Question: Im trying to use an objective approach with WebGL. I have three variables that I want to dyanmically rename. I want this because I will have many variations of the same variable with other names so I want to make the one buffer that creates this.
This buffer will be dynamically give a name based on the objects name.
Here is how I create the variables:
'''
var VertexPositionBuffer = [];
var VertexColorBuffer = [];
var VertexIndexBuffer = [];
function setBufferName(Planets)
{
for(var i = 0; i < Planets.length; i++)
{
VertexPositionBuffer[i] = Planets[i].name+"VertexPositionBuffer";
VertexColorBuffer[i] = Planets[i].name+"VertexColorBuffer";
VertexIndexBuffer[i] = Planets[i].name+"VertexIndexBuffer";
}
}
'''
Planets is an array. Currently the names are being set to "Sun" and "Mercury".
In 'initBuffers(Planets)' I create the different gl buffers and loose reference to them.
'''
function initBuffers(Planets)
{
for(var i = 0; i < Planets.length; i++)
{
VertexPositionBuffer[i] = gl.createBuffer();
gl.bindBuffer(gl.ARRAY_BUFFER, VertexPositionBuffer[i]);
gl.bufferData(gl.ARRAY_BUFFER, new Float32Array(Planets.vertices), gl.STATIC_DRAW);
VertexPositionBuffer[i].itemSize = 3;
VertexPositionBuffer[i].numItems = 24;
VertexColorBuffer[i] = gl.createBuffer();
gl.bindBuffer(gl.ARRAY_BUFFER, VertexColorBuffer[i]);
var unpackedColors = [];
for (var j in Planets.colorArray)
{
var color = Planets.colorArray[j];
for (var j=0; j < 4; j++)
{
unpackedColors = unpackedColors.concat(color);
}
}
gl.bufferData(gl.ARRAY_BUFFER, new Float32Array(unpackedColors), gl.STATIC_DRAW);
VertexColorBuffer[i].itemSize = 4;
VertexColorBuffer[i].numItems = 24;
VertexIndexBuffer[i] = gl.createBuffer();
gl.bindBuffer(gl.ELEMENT_ARRAY_BUFFER, VertexIndexBuffer[i]);
gl.bufferData(gl.ELEMENT_ARRAY_BUFFER, new Uint16Array(Planets.cubeVertexIndices), gl.STATIC_DRAW);
VertexIndexBuffer[i].itemSize = 1;
VertexIndexBuffer[i].numItems = 36;
}
console.log('finished init buffers');
}
'''
Now the problem begins because I need to reference these buffers when I want to draw them.
this Function shows how I draw them:
'''
function drawScene(Planets)
{
gl.viewport(0, 0, gl.viewportWidth, gl.viewportHeight);
gl.clear(gl.COLOR_BUFFER_BIT | gl.DEPTH_BUFFER_BIT);
mat4.perspective(45, gl.viewportWidth / gl.viewportHeight, 0.1, 100.0, pMatrix);
mat4.identity(mvMatrix);
for(var i = 0; i < Planets.length; i++)
{
console.log("Planet: "+Planets[i].name+'
'+
"Planet positionX: "+Planets[i].positionX+'
'+
"Planet positionY: "+Planets[i].positionY+'
'+
"Planet positionZ: "+Planets[i].positionZ+'
'+
"VertexPositionBuffer: "+VertexPositionBuffer[i]+'
'+
"VertexColorBuffer: "+VertexColorBuffer[i]+'
'+
"VertexIndexBuffer: "+VertexIndexBuffer[i]+'
'+
"VertexPositionBuffer itemSize: "+VertexPositionBuffer[i].itemSize+'
'+
"VertexColorBuffer itemSize: "+VertexColorBuffer[i].itemSize+'
'+
"VertexIndexBuffer numItems: "+VertexIndexBuffer[i].numItems
);
mat4.translate(mvMatrix, [Planets[i].positionX, Planets[i].positionY, Planets[i].positionZ]);
mvPushMatrix();
gl.bindBuffer(gl.ARRAY_BUFFER, VertexPositionBuffer[i]);
gl.vertexAttribPointer(shaderProgram.vertexPositionAttribute, VertexPositionBuffer[i].itemSize, gl.FLOAT, false, 0, 0);
gl.bindBuffer(gl.ARRAY_BUFFER, VertexColorBuffer[i]);
gl.vertexAttribPointer(shaderProgram.vertexColorAttribute, VertexColorBuffer[i].itemSize, gl.FLOAT, false, 0, 0);
gl.bindBuffer(gl.ELEMENT_ARRAY_BUFFER, VertexIndexBuffer[i]);
setMatrixUniforms();
gl.drawElements(gl.TRIANGLES, VertexIndexBuffer[i].numItems, gl.UNSIGNED_SHORT, 0);
mvPopMatrix();
}
}
'''
On the 'console.log()' it can be seen that I have '[object WebGLBuffer]' and no name anymore to reference any of the buffers I created in 'setBufferName(Planets)'.

Any help yould be greatly appreciated!
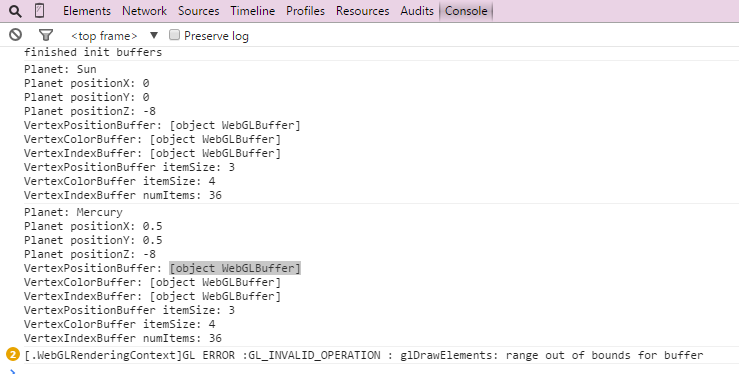
Answer: I assume you are calling 'setBufferName(Planets)' before you call 'initBuffers(Planets)'.
So 'setBufferName(Planets)' will set 'VertexPositionBuffer[i]' to a name,
'''
VertexPositionBuffer[i] = Planets[i].name+"VertexPositionBuffer";
'''
but then 'initBuffers(Planets)' will set 'VertexPositionBuffer[i]' to a WebGLBuffer,
'''
VertexPositionBuffer[i] = gl.createBuffer();
'''
So you will lose your name.
I suggest you call 'setBufferName(Planets)' after 'initBuffers(Planets)' and change it so that you add a name property to the 'VertexPositionBuffer[i]'. Like so:
'''
function setBufferName(Planets)
{
for(var i = 0; i < Planets.length; i++)
{
VertexPositionBuffer[i].name = Planets[i].name+"VertexPositionBuffer";
VertexColorBuffer[i].name = Planets[i].name+"VertexColorBuffer";
VertexIndexBuffer[i].name = Planets[i].name+"VertexIndexBuffer";
}
}
'''
Of course all this holds true for 'VertexColorBuffer[i]' and 'VertexIndexBuffer[i]' as well.
If you had something else in mind for where you wanted the name to be let me know, but I think this fix is what you want.